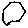
Label: hexagon